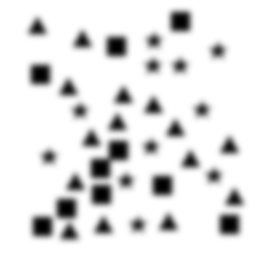
Squares: 10
Triangles: 15
Stars: 11
Total shapes: 36